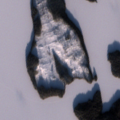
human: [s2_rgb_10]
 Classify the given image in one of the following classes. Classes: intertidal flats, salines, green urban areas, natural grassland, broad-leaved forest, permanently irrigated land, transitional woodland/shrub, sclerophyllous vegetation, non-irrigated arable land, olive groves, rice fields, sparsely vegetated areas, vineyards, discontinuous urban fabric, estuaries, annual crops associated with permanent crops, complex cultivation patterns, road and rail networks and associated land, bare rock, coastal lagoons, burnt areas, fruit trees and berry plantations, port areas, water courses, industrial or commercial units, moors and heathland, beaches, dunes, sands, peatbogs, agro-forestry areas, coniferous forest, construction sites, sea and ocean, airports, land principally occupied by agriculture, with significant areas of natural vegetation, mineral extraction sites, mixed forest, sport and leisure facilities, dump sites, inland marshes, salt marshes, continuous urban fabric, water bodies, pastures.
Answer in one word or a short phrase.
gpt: coniferous forest, water bodies